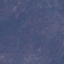
Land use / land cover class: HerbaceousVegetation